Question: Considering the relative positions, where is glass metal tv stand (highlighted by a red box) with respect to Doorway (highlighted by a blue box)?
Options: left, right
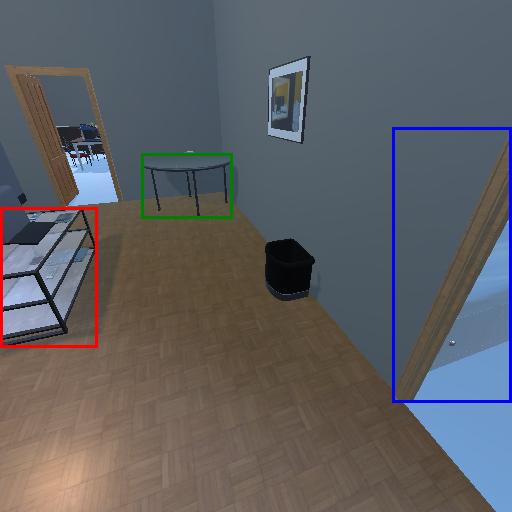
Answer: left